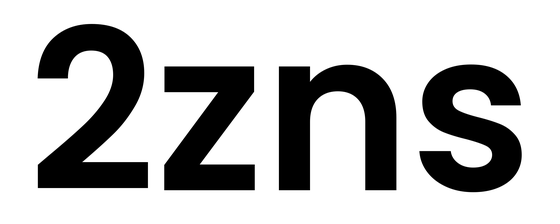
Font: Poppins-SemiBold